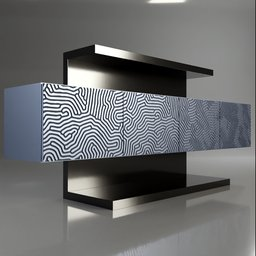
Label: furniture